Aerial crown-view tile of a tropical tree (Barro Colorado Island, Panama), acquired 20240918:
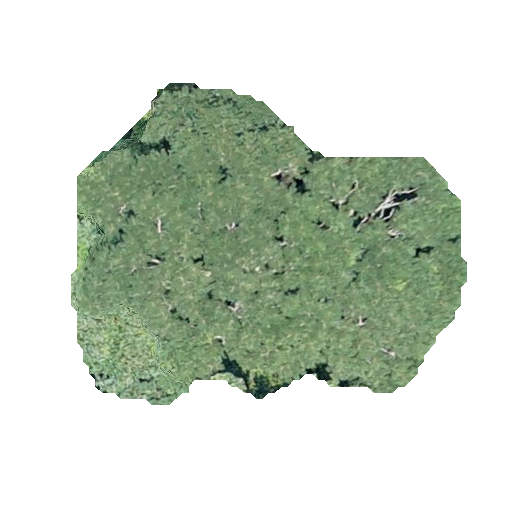
Species: Jacaranda copaia
GBIF accepted scientific name: Jacaranda copaia
Crown area: 147.944 m²